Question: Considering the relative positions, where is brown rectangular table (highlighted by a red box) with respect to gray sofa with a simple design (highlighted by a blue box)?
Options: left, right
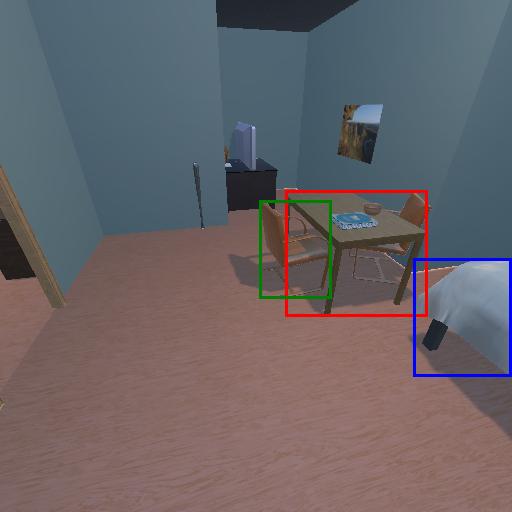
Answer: left